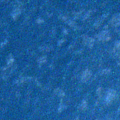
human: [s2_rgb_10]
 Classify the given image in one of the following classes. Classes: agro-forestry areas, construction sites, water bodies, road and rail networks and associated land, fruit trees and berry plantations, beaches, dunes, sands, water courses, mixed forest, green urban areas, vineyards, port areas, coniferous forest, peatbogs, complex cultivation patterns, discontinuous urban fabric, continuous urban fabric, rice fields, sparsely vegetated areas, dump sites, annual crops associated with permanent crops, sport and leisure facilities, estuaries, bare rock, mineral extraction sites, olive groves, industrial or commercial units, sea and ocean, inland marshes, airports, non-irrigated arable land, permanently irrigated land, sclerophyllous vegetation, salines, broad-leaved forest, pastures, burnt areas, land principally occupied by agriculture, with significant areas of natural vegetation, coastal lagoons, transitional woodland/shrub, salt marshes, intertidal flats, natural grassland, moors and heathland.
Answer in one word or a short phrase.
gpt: sea and ocean